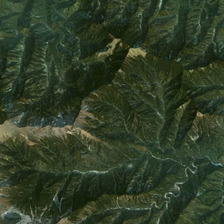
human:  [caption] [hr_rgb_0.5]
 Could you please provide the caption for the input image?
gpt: we can see snow covers a mountainpeak .

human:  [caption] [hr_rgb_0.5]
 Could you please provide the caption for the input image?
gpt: the valley of this huge mountain is bald whose ridge is twisted .

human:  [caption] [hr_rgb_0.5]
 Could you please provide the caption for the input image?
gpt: we can see snow covers a mountainpeak .

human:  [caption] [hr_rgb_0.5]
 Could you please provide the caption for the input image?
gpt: we can see snow covers a mountainpeak .

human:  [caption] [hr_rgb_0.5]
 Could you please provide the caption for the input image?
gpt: it is a piece of irregular green mountains .